Question: I'm trying to plot a phase plane and I want it to look nice. However, some solutions of the system of equations diverge because of the initial conditions. Is there some way that I can make a try/except chain in order when the solution diverges it doesn't plot it. Here is my code:
'''
import matplotlib.pyplot as plt
import numpy as np
from scipy.integrate import odeint
import pylab as pl
def aux_func(x):
y = x[0]-x[1]
if (np.abs(y) <= 1):
f = y**3 + 0.5*y
else:
f = 2*y - np.sign(y)
return f
def function(x,t):
x1_dot = x[1]
x2_dot = -x[1] - aux_func(x)
return [x1_dot,x2_dot]
ts = np.linspace(0, 20, 300)
ic_1 = np.linspace(-1,1,10)
ic_2 = np.linspace(-1,1,10)
for r1 in ic_1:
for r2 in ic_2:
x0 = (r1,r2)
try:
xs = odeint(function, x0, ts)
plt.plot(xs[:,0], xs[:,1],"r-",linewidth=.8)
except:
pass
# Nombre de los ejes, limites,
plt.xlabel("$x_1$", fontsize=12)
plt.ylabel("$x_2$", fontsize=12)
# plt.tick_params(labelsize=10)
# plt.xticks(np.linspace(0,1,11))
# plt.yticks(np.linspace(0,1,11))
plt.xlim(-1, 1)
plt.ylim(-1, 1)
# Grafica el campo vectorial
X1, X2 = np.mgrid[-1:1:20j,-1:1:20j]
u=X2
d= X1-X2
t = np.zeros(np.shape(d))
for i in range(len(d)):
for j in range(len(d[0])):
if np.abs(d[i][j]) > 1:
t[i][j]= 2*d[i][j]-0.5*np.sign(d[i][j])
else:
t[i][j] =d[i][j]**3 + 0.5*d[i][j]
v=-X2-t
pl.quiver(X1, X2, u, v, color = 'b',width = .002)
plt.grid()
plt.title('Plano de Fase Punto 1')
#plt.savefig('FasePunto4.png')
plt.show()
'''
The code is plotting the following:

Appreciate the help.
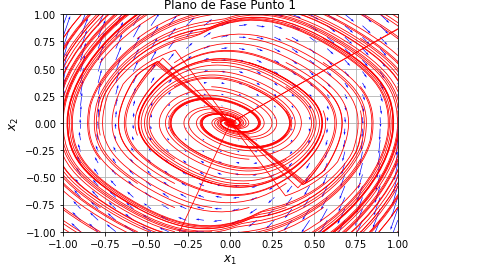
Answer: This can be solved by avoiding the wrong divergences at all, so that there is no need for exception handling.
This is a discontinuous ODE which can lead to unusual effects like a sliding mode. One way to quickly work around that is to mollify the jump by implementing a blending zone where the vector field changes quickly but continuously from one phase to the other (see <URL>. The changes for that can be implemented as
'''
def aux_func(x):
def softsign(u): return np.tanh(1e4*u)
y = x[0]-x[1]
h = 0.5*(1+softsign(y**2-1)
# h is about zero for |y|<1 and about 1 for |y|>1
f1 = y**3 + 0.5*y # for |y|<1
f2 = 2*y - softsign(y) # for |y|>1, note the second mollification
return (1-h)*f1+h*f2
'''
With no further changes to the code this gives the plot
<URL>
Note that 'pylab' is obsolete, all its functionality can also be accessed via 'plt=matplotlib.pyplot'.